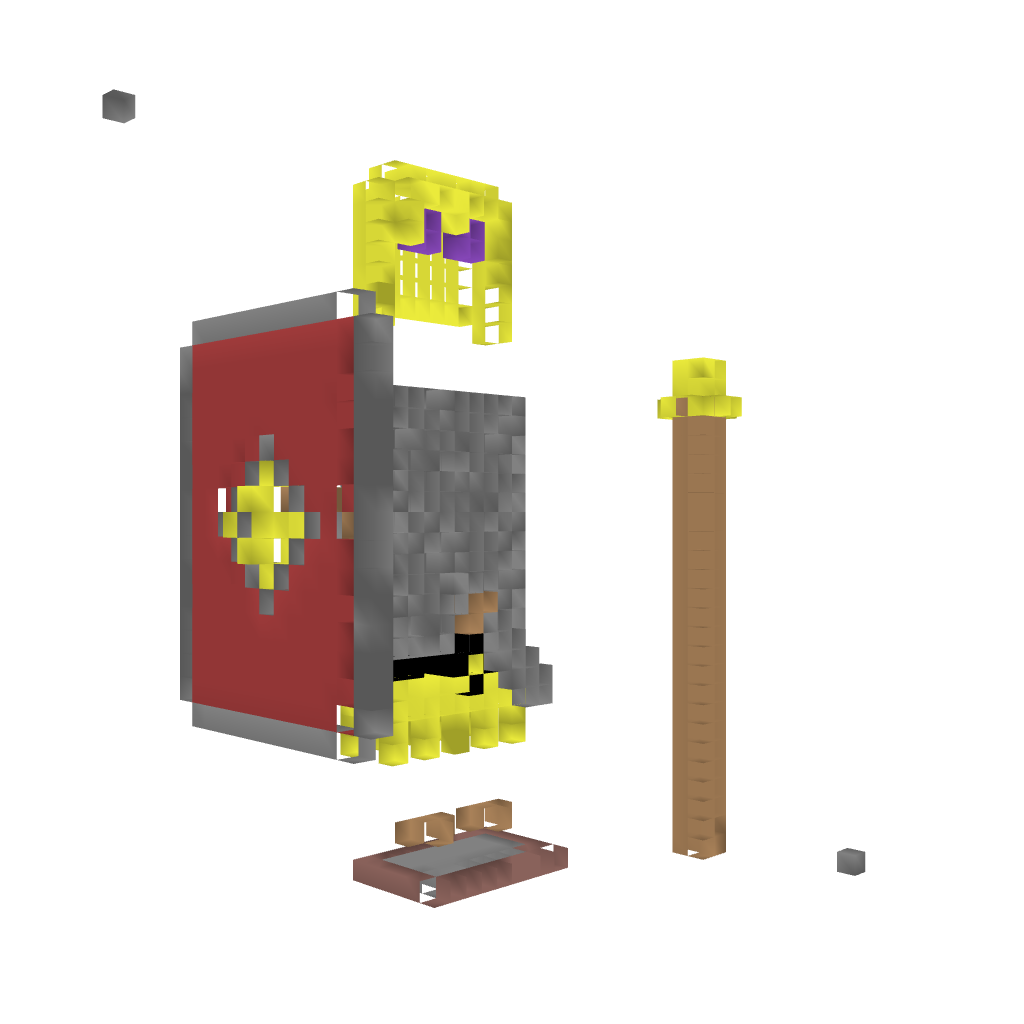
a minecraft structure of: Statue bad low quality